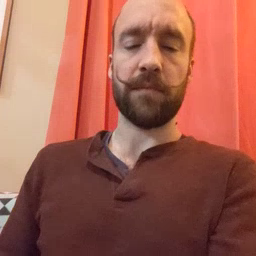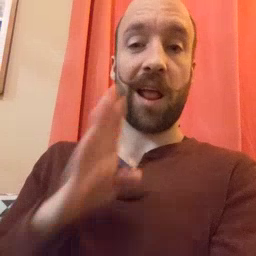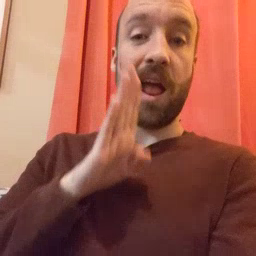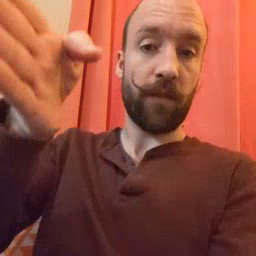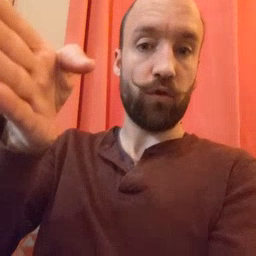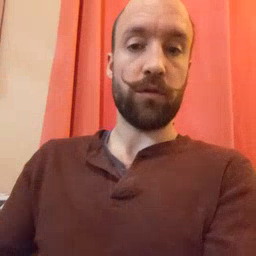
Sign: after